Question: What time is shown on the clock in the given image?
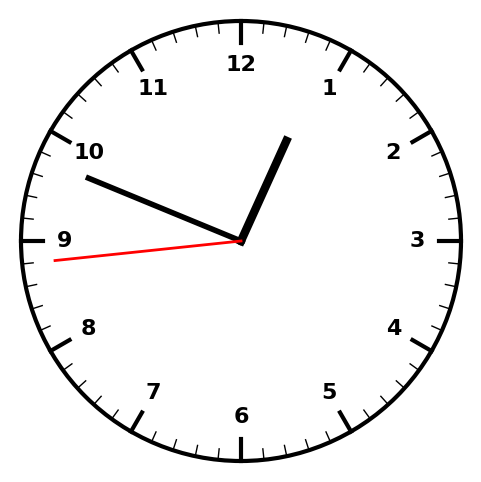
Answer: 12:48:44